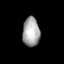
Tissue: lung
Cell type: Epithelial cells
Senescence score: 0.2307
Nuclear area (px): 487
Mean DAPI intensity: 166.848